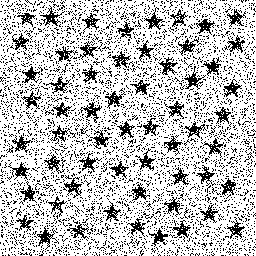
Squares: 0
Triangles: 0
Stars: 59
Total shapes: 59